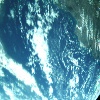
Label: cloud